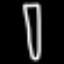
Label: pencil